Question: I would like to know how I could obtain a value from the chi square table from the spicy library or any other library?
Example:
I want the value of 'row = 1', and 'column = 0.05':

And I receive the value shown in the image that is '= 3.8415'
Or is there some other way to get it?
'''
from scipy.stats import chisquare
row = 1
column = 0.05
print( chisquare(( row, column )) )
'''
Output
'''
Power_divergenceResult(statistic=0.8595238095238096, pvalue=0.35387198439864465)
'''
desired output:
'''
3.8415
'''
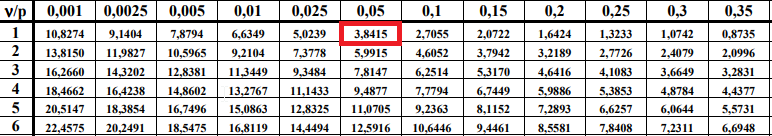
Answer: What you are asking is how to look up a chi-square critical value with known "degrees of freedom" value (rows in your image) and "significance level" (columns in your image).
You can accomplish this using the <URL> method:
'''
from scipy.stats import chi2
deg_f = 1
sig = 0.05
# find critical value
chi2.ppf(1-sig, deg_f)
# 3.841458820694124
'''